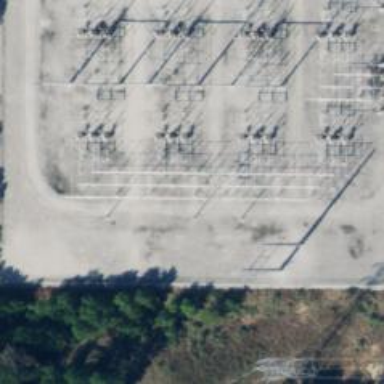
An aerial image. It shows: Switch used for power control.